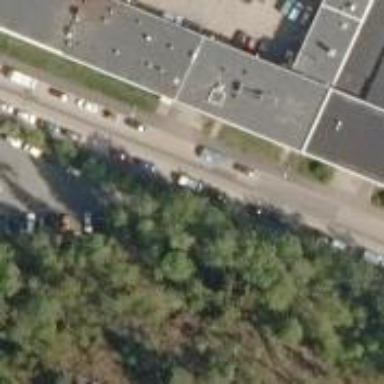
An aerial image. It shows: Alley with asphalt surface designated as service road.